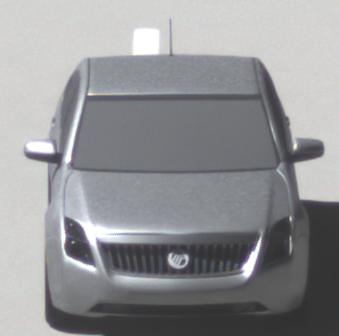
Make: Mercury
Model: Milan
Detailed model: -
Model produced from: 2009
Model produced until: 2010
Doors: 4
Color: white
Road condition: dry road
Daytime: midday
Contrast: high contrast